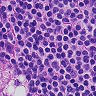
Metastatic tissue present: no